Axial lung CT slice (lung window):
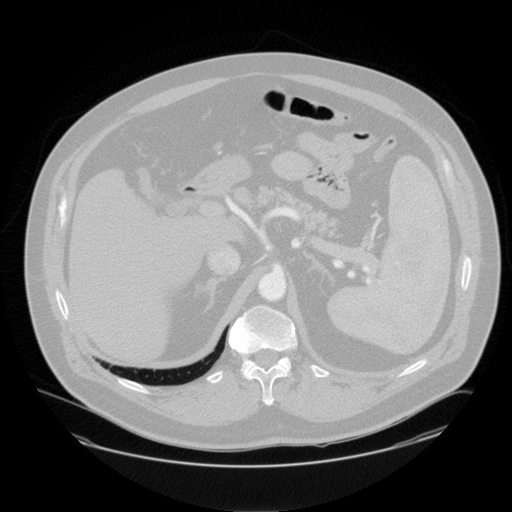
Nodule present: no